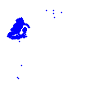
Particle: pion